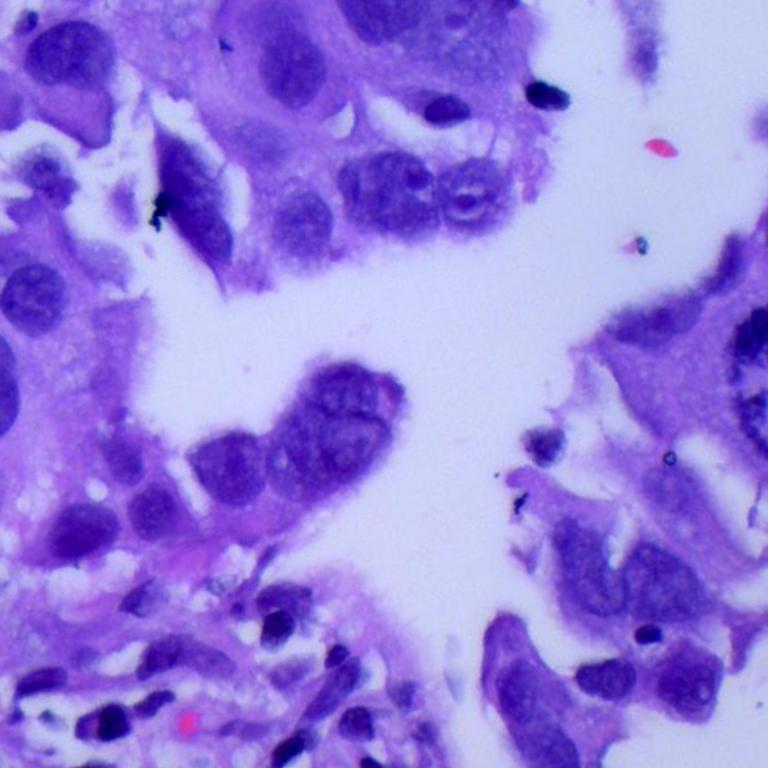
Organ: lung
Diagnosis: adenocarcinomas